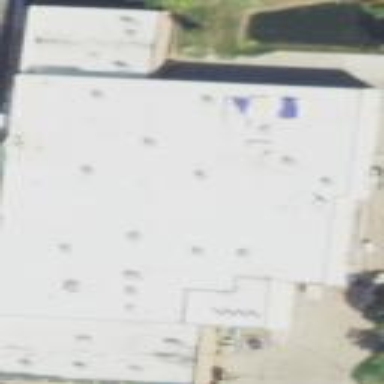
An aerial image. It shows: Commercial building.